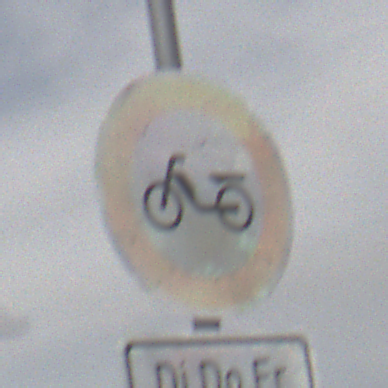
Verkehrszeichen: VerbotMofas
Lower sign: ZeitangabenMitBeschraenkungAufWochentage3
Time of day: Midday
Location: Outdoor (Nature)
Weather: PartlyCloudy
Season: NotSpecified
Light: Natural